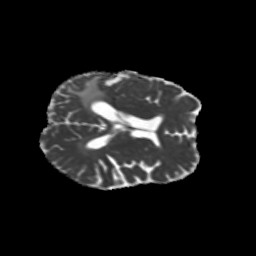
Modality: MD
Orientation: axial
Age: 58
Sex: female
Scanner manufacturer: siemens
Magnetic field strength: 3 T
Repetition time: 5.25 s
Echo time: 0.08 s